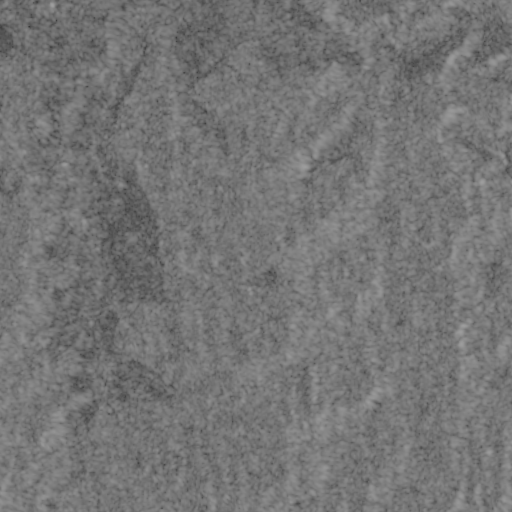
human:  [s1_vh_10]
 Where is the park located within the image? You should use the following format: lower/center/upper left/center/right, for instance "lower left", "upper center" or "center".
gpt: The park is located in the upper right of the image.
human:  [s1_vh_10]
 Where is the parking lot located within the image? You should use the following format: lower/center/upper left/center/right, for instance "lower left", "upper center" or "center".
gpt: The parking lot is located in the upper right of the image.
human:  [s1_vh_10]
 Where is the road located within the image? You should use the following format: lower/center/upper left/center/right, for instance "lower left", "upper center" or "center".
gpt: There is no road in the image.

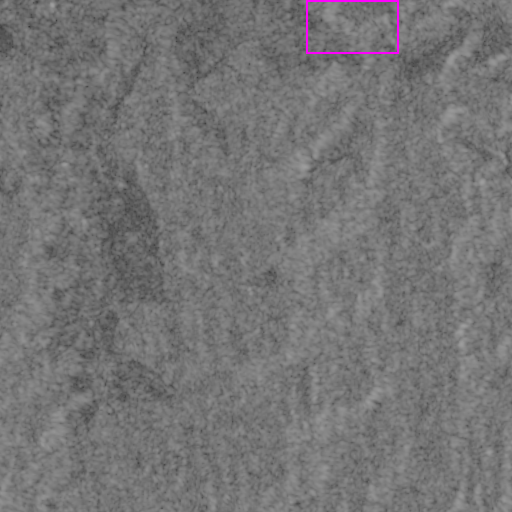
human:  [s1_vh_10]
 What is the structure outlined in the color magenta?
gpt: The structure outlined in magenta is a park.
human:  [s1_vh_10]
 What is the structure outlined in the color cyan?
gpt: There is no cyan outline.